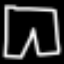
Label: pants